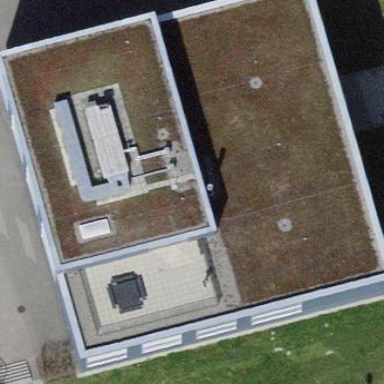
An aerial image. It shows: School building.